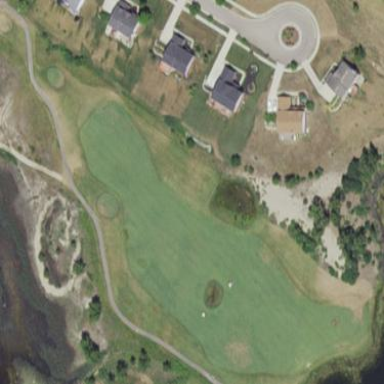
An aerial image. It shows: Area with grass used as rough in golf course.